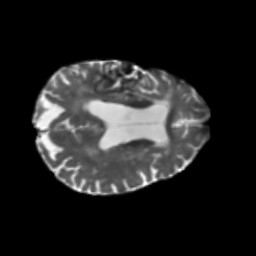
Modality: T2w
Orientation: axial
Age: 79
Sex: female
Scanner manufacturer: siemens
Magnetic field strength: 3 T
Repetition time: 5.25 s
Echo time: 0.08 s